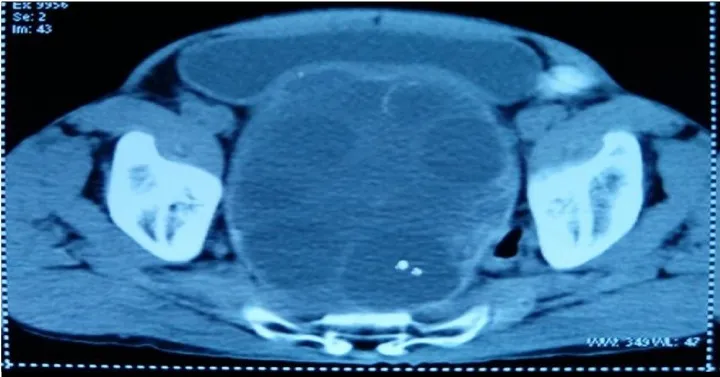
A. CECT abdomen and pelvis showing heterogenous hypodense lesion with multiple daughter cysts within likely hydatid cyst.
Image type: radiology (ct)